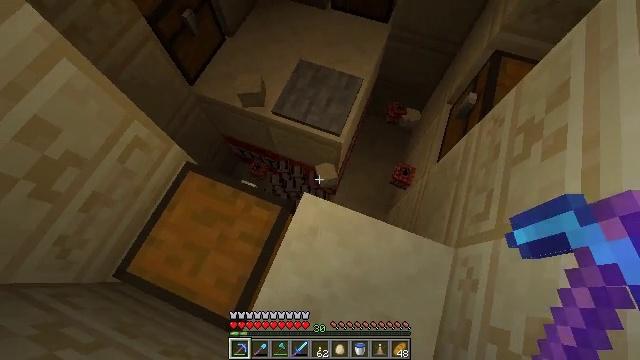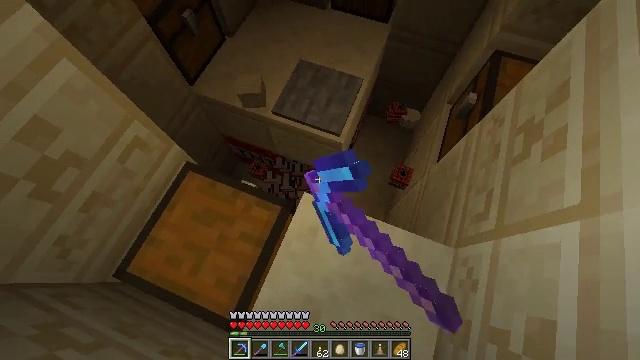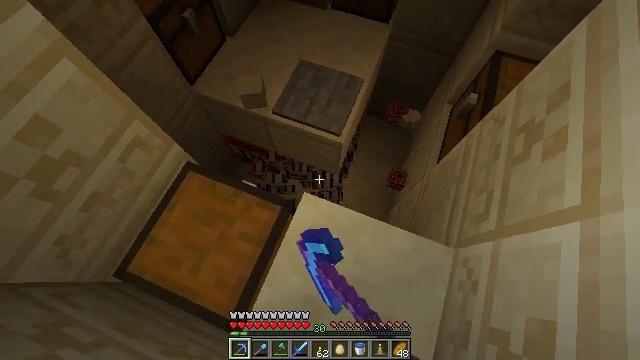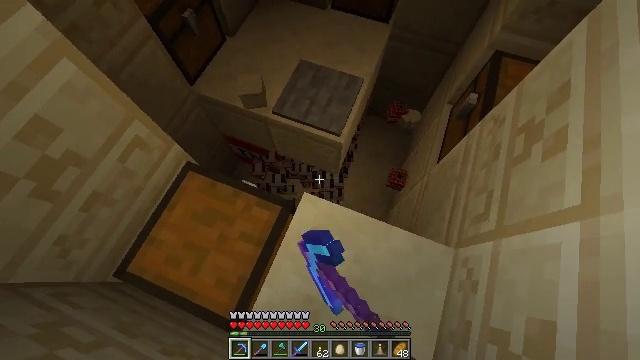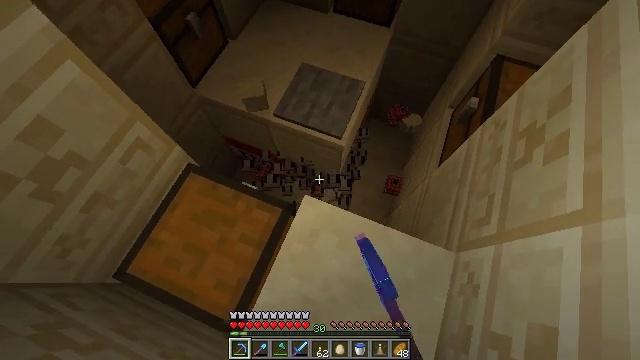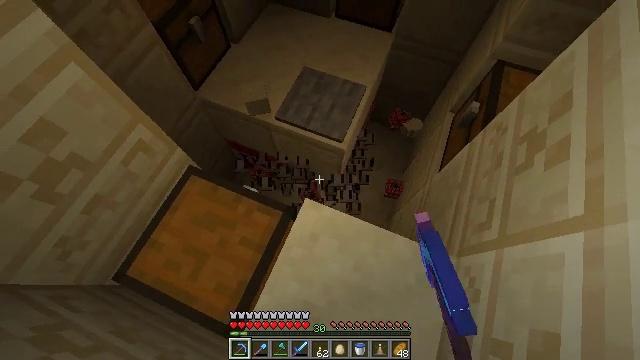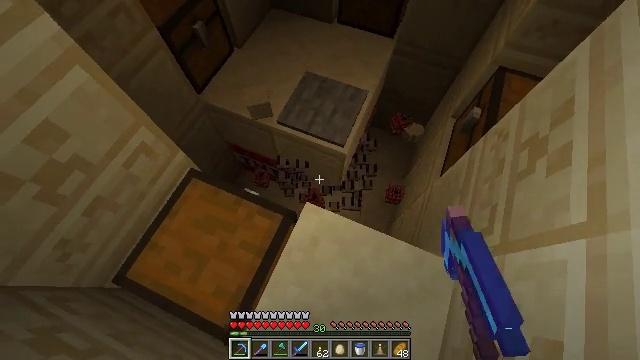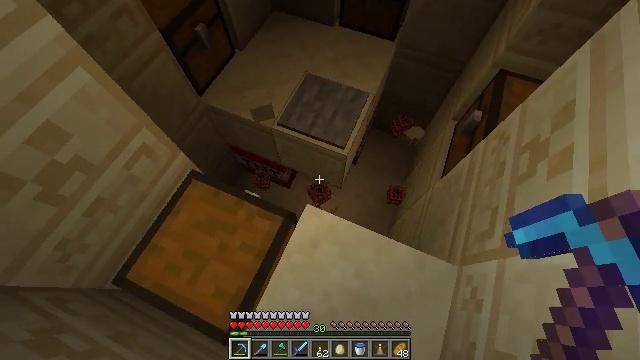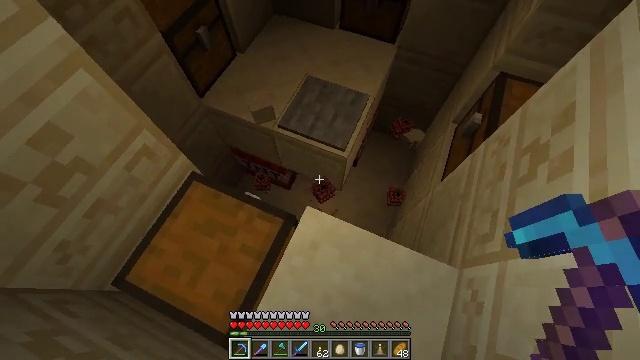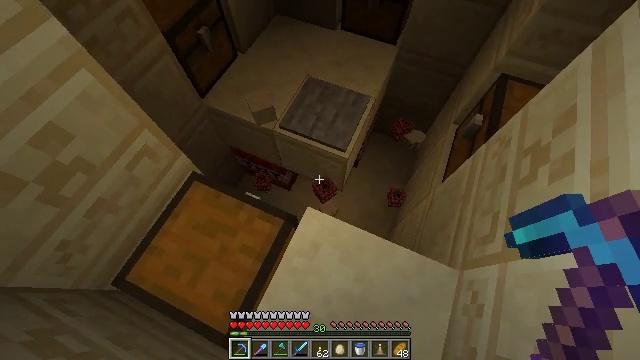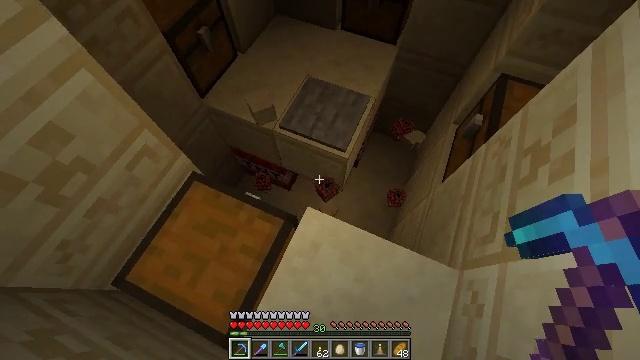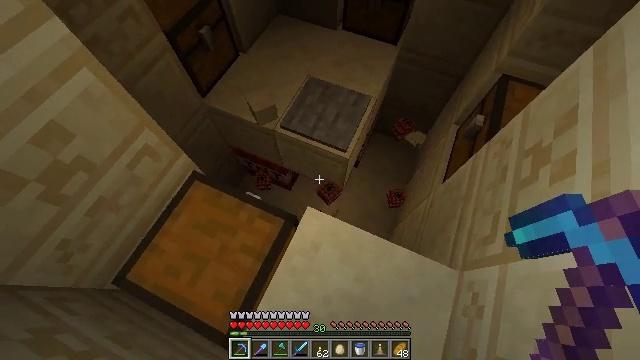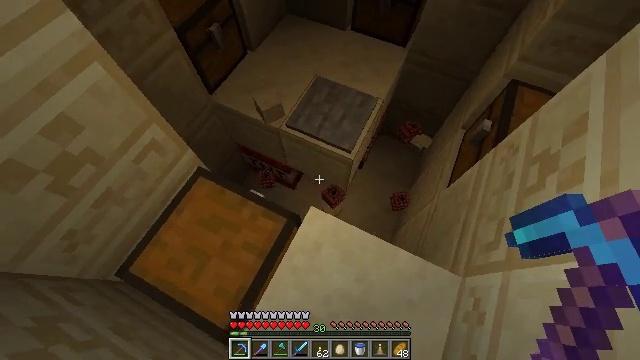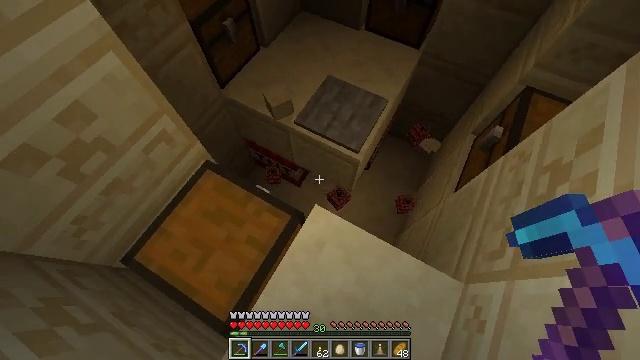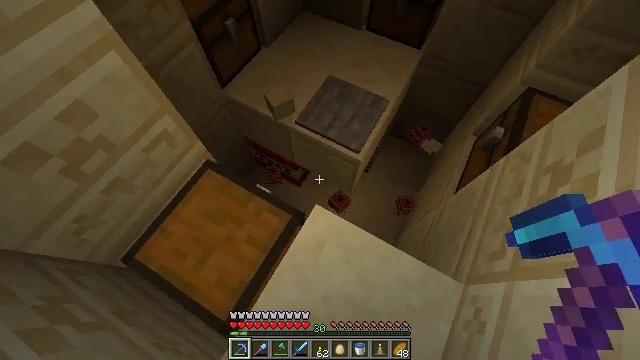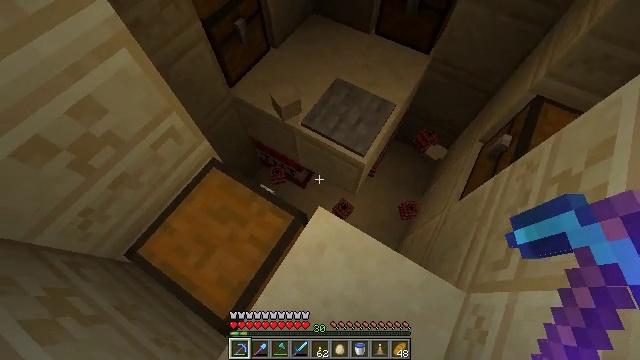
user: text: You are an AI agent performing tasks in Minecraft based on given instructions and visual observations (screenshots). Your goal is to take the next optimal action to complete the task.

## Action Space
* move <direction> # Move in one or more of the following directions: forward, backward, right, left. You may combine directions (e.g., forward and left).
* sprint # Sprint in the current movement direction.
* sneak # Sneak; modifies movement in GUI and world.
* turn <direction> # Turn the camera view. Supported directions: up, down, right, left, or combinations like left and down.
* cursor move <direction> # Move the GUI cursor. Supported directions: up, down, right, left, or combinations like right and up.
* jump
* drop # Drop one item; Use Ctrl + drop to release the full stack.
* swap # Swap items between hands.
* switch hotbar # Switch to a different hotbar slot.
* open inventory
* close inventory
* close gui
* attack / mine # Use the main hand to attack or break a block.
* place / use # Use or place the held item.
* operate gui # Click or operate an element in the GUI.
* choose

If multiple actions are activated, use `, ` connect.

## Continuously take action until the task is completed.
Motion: motion action
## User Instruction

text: Break the TNT to collect it.
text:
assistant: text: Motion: attack / mine
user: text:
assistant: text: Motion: attack / mine
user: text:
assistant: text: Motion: no_op
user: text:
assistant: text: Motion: no_op
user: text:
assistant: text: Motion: no_op
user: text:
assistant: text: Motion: no_op
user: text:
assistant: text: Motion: no_op
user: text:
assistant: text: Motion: no_op
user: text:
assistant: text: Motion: no_op
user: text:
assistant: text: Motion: no_op
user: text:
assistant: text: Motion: no_op
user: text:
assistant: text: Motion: turn left
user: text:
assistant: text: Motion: turn left
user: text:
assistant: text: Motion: no_op
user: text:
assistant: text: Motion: turn left
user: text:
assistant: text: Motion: turn left
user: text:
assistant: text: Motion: turn left
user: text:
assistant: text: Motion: turn left
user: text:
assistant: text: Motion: turn left
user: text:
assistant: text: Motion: turn left
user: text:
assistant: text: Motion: no_op
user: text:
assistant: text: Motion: no_op
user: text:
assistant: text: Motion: attack / mine
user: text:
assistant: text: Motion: attack / mine
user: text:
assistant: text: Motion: attack / mine
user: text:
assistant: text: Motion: no_op
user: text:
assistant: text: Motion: turn right
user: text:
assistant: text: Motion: no_op